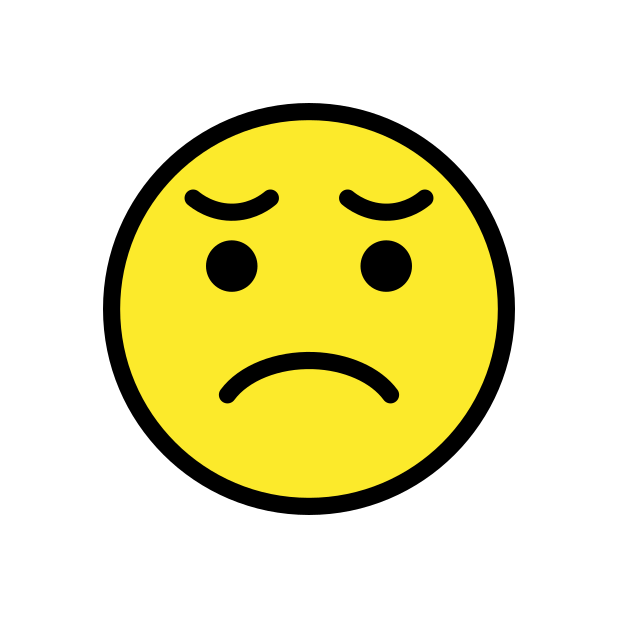
disappointed face